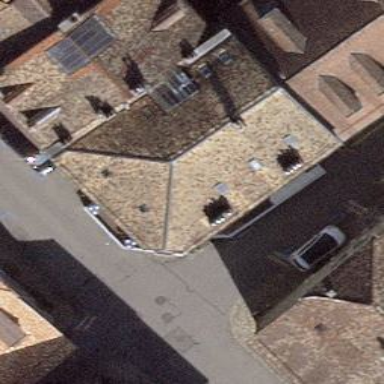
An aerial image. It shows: Restaurant.